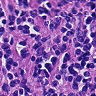
Metastatic tissue present: no